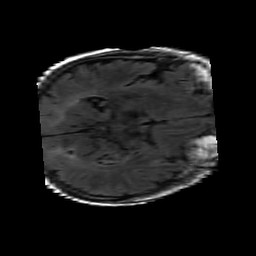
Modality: FLAIR
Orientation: axial
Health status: ill
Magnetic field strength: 3 T